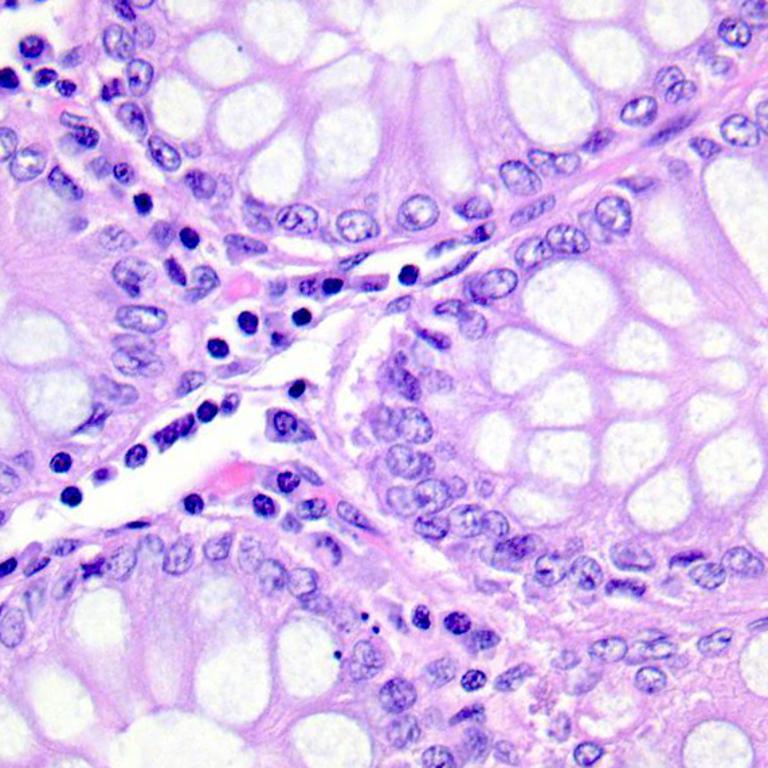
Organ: colon
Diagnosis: benign